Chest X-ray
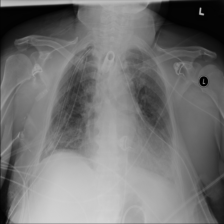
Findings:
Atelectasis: negative
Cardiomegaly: negative
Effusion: negative
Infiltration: negative
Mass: negative
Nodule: negative
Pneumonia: negative
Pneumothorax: negative
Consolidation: negative
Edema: negative
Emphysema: negative
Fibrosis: negative
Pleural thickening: negative
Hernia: negative